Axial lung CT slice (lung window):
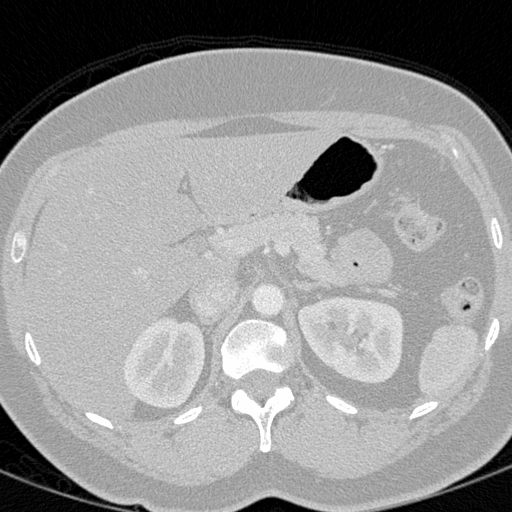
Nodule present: no